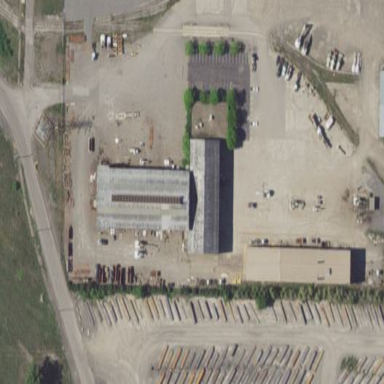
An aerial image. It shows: Industrial building being used for industrial purposes.